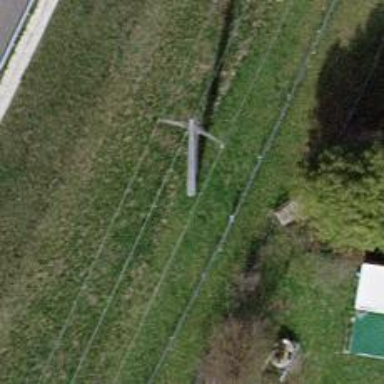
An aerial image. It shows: Concrete power pole.